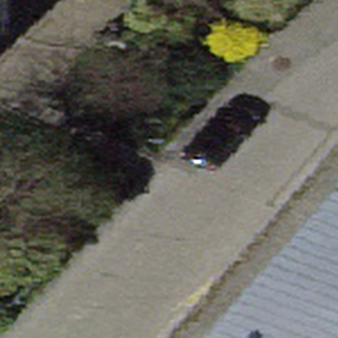
Label: other